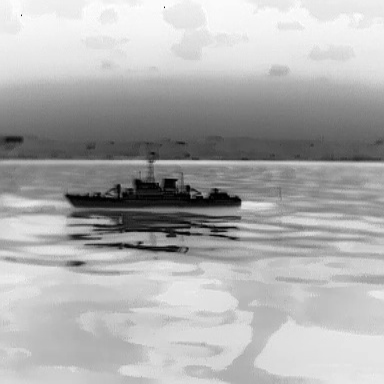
There is a warship in the infrared image.